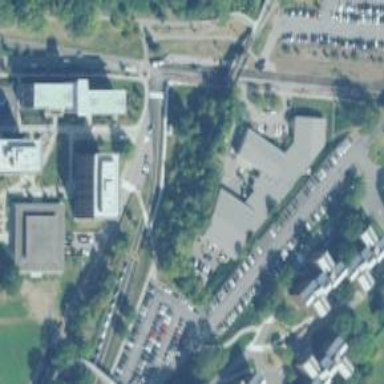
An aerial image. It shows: View of university building.